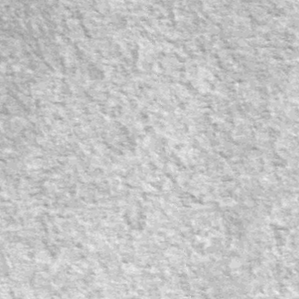
Label: frost